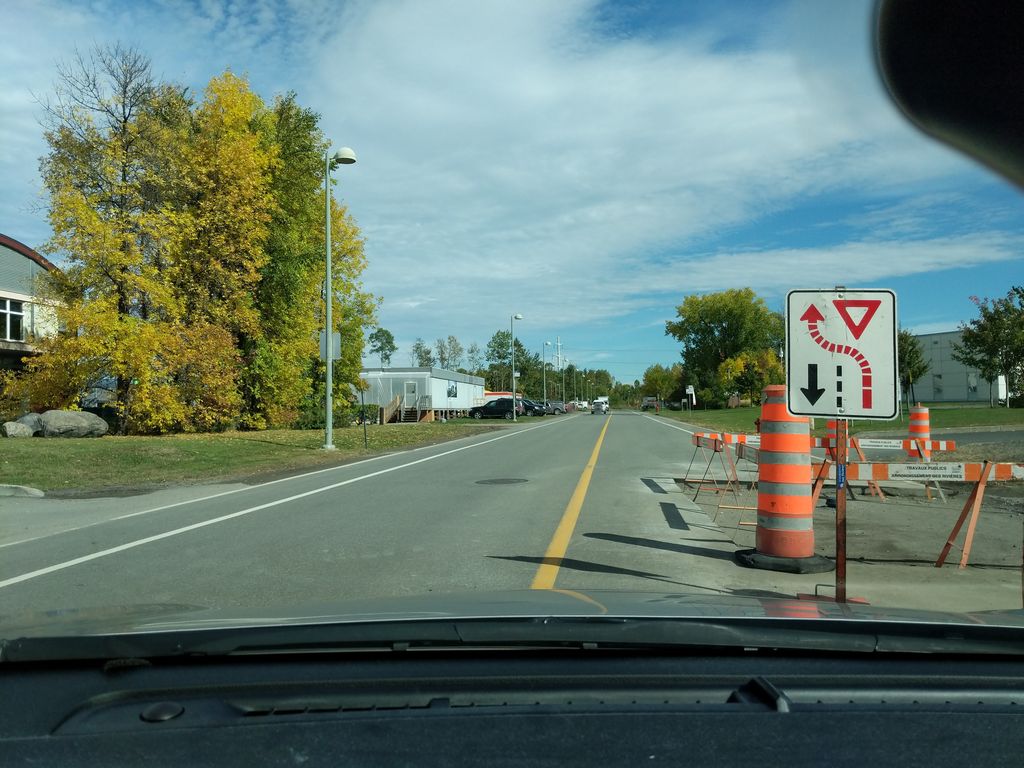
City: quebec_city